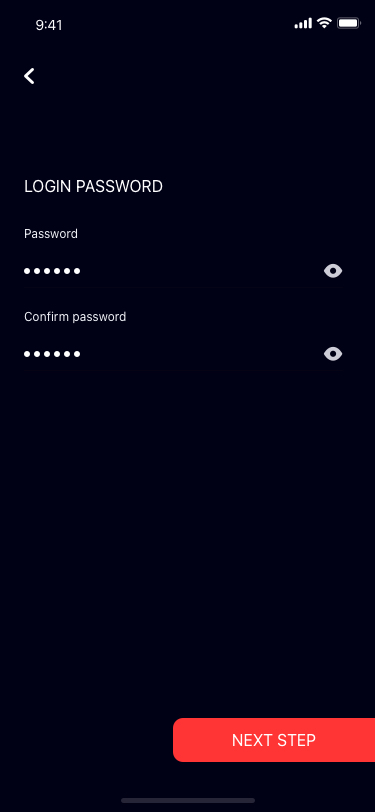
Text in this UI design:
LOGIN PASSWORD
Password
Confirm password
NEXT STEP